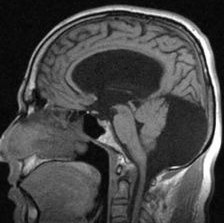
Label: notumor